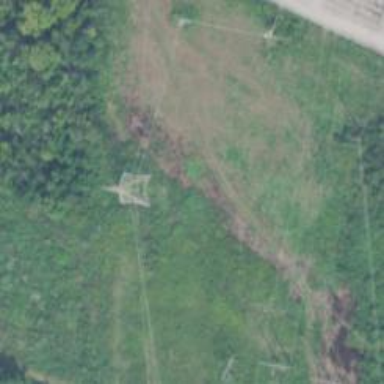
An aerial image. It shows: Lattice structure tower used for power distribution.